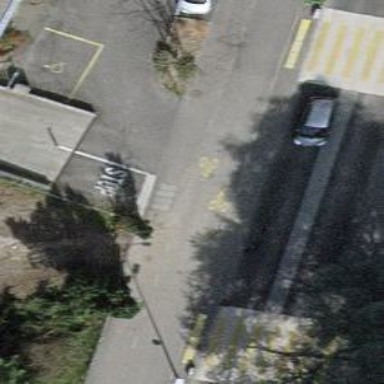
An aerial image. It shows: Concrete driveway designated as service road.